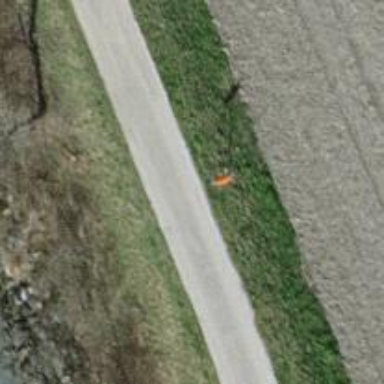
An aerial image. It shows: Pole with roof-covered pipeline marker.